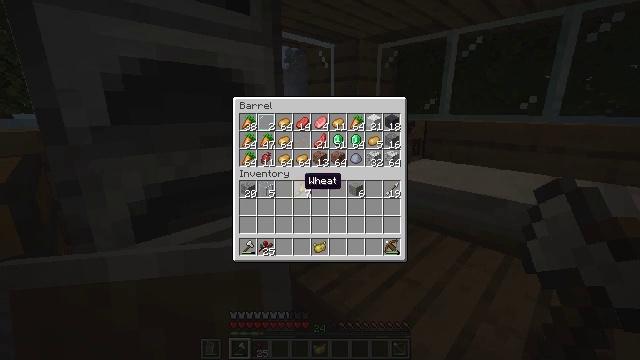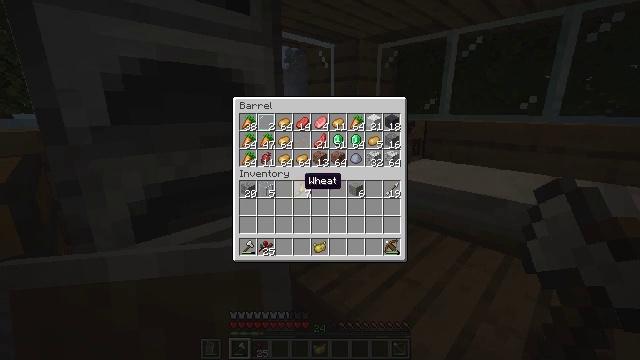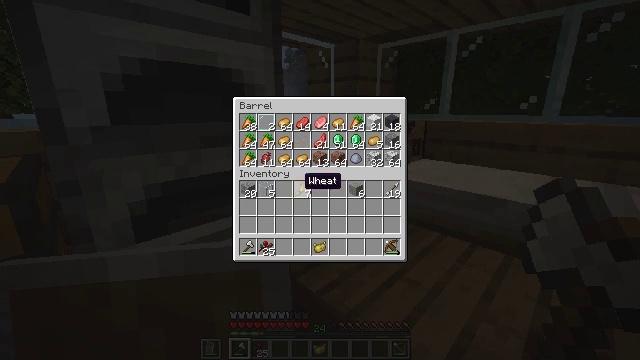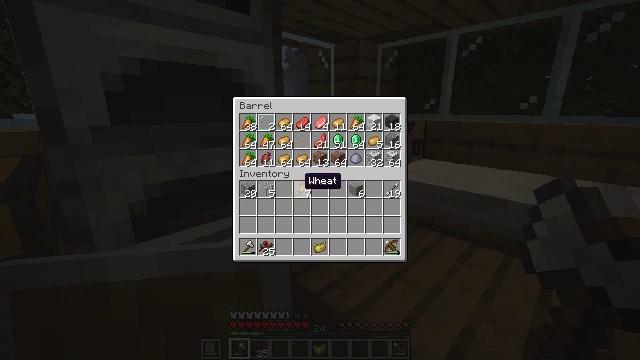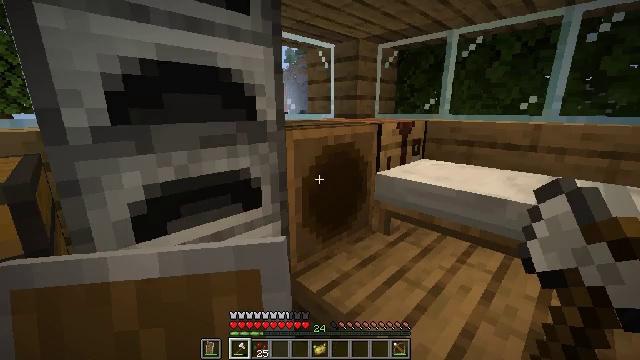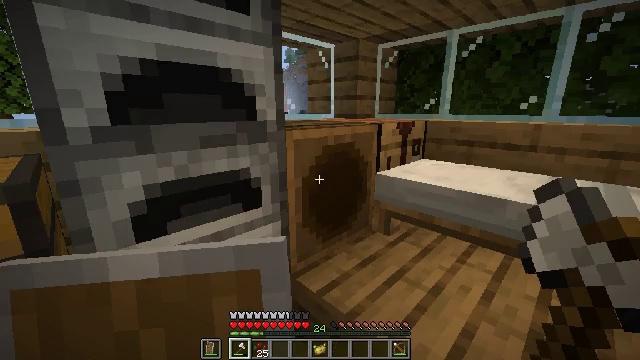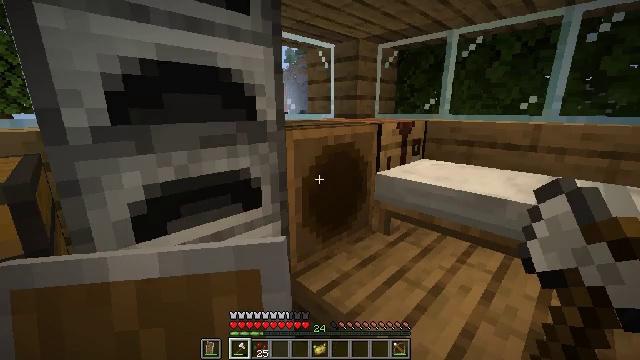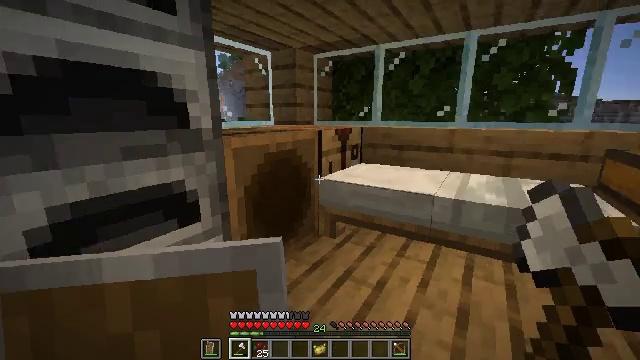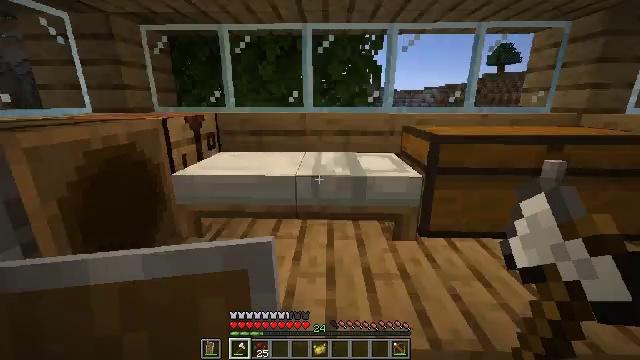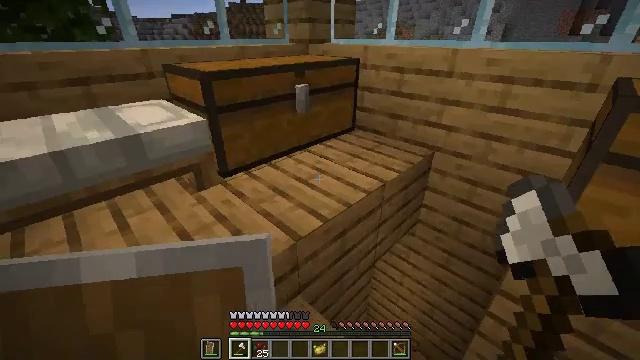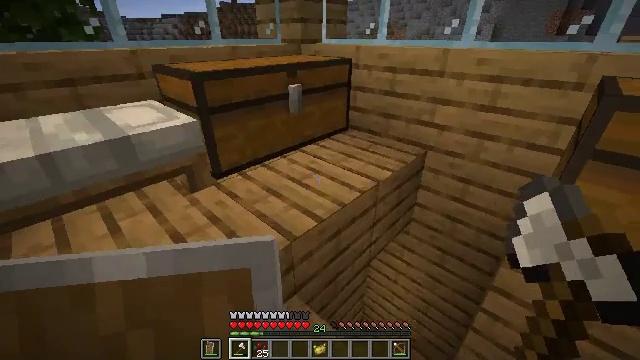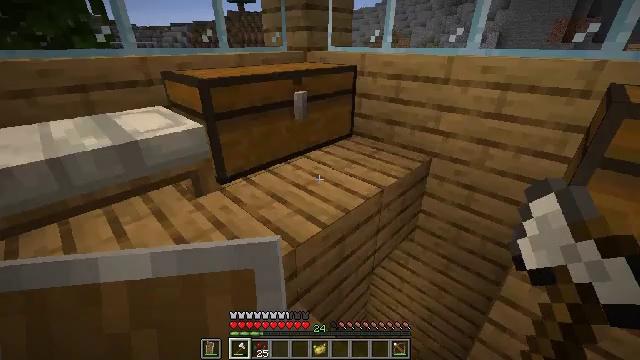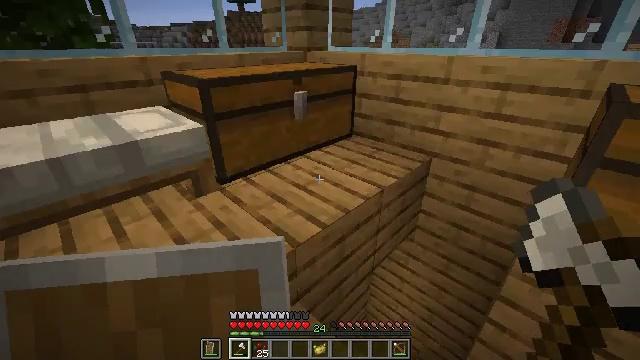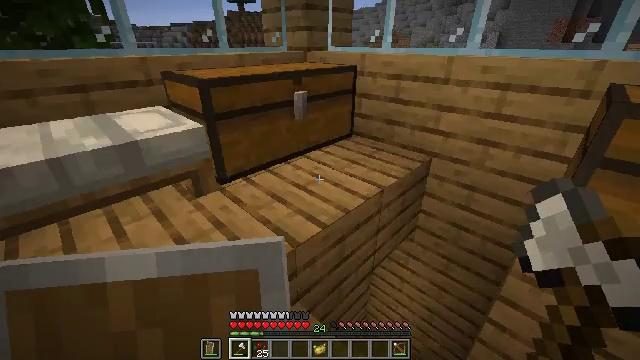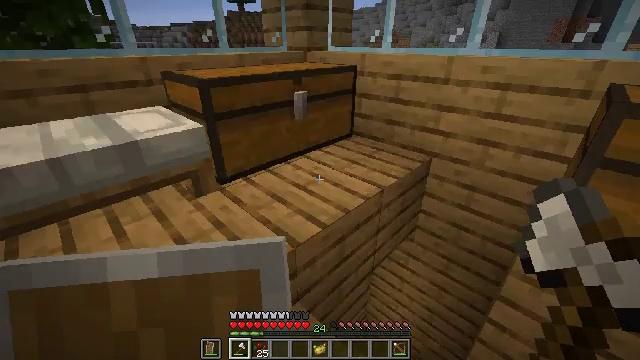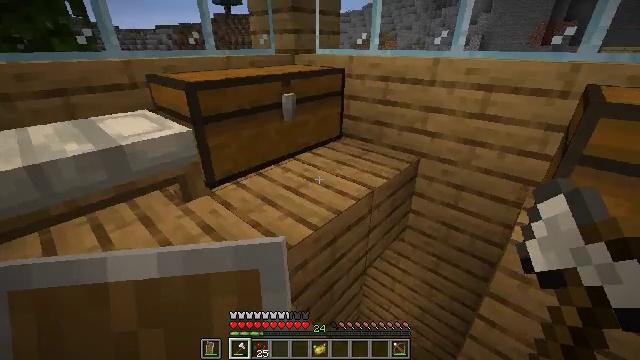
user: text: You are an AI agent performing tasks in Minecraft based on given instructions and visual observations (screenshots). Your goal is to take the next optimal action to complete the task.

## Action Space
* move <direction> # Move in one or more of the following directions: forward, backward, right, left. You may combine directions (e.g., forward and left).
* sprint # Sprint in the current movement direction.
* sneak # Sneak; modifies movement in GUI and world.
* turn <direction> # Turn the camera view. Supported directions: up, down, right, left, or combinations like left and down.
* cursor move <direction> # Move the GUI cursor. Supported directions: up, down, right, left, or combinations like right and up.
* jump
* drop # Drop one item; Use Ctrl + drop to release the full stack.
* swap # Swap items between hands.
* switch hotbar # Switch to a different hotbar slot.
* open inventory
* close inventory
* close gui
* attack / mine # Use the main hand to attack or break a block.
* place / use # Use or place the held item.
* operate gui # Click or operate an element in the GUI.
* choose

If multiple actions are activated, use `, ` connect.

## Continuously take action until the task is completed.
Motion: motion action
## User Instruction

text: Drop a poisonous potato.
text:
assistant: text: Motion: no_op
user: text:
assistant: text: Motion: no_op
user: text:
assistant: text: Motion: no_op
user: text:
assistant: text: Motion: close inventory
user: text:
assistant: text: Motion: close inventory
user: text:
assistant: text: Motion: close inventory
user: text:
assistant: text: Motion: turn right and up
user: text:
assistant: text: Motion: turn right and down
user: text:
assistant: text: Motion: turn right and down
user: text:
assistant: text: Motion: turn right
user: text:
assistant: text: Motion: turn left and up
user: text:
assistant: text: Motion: no_op
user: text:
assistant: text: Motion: no_op
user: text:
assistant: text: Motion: no_op
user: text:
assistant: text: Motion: turn right
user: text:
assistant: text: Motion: turn right
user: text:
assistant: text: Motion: turn right and down
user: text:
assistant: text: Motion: turn right and down
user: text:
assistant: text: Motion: turn right
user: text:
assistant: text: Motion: turn up
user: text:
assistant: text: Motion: turn left and up
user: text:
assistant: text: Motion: turn left and up
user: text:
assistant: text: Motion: turn up
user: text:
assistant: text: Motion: use / place
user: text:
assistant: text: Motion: use / place
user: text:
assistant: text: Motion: use / place
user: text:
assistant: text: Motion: use / place
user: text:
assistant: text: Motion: turn left
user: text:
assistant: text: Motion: open gui
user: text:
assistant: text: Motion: no_op